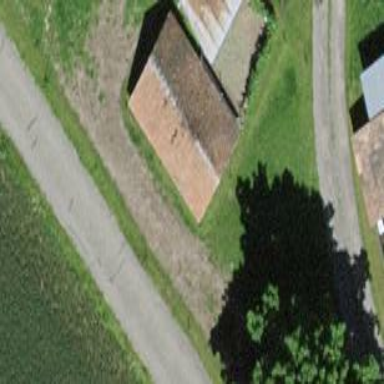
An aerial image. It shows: Barn.